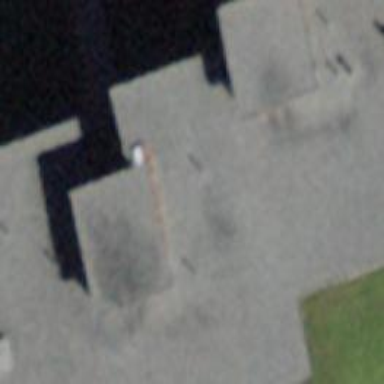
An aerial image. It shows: Building with flat roof.